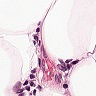
Metastatic tissue present: no